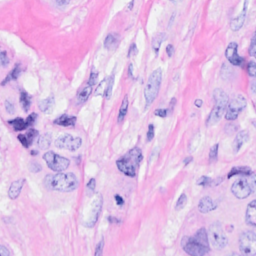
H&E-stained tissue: Breast